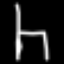
Label: chair